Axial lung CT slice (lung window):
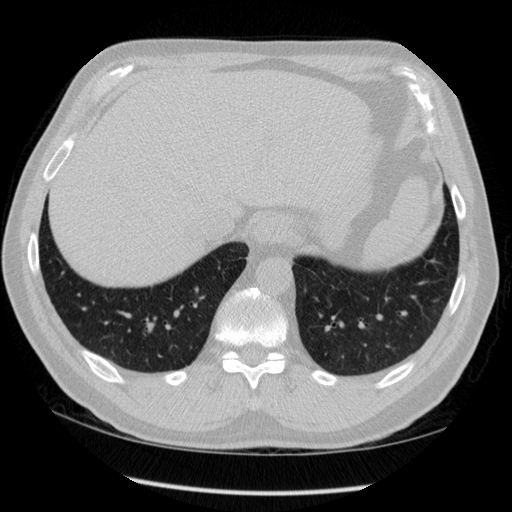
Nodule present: no